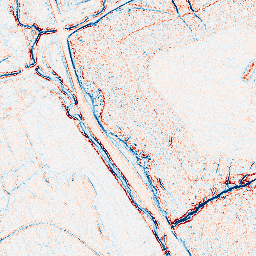
Category: edge_preserving
Decomposition family: bilateral
Decomposition parameters: d: 5
sigma_color: 150
sigma_space: 100
Upsampling method: bicubic_3x
Upsampling parameters: scale: 3
Upsampling scale: 3